Question: I have the following density plot:

My input data looks as follows:
'''
PA <- c(3028.0,3083.0,2958.0,2889.0,2758.0,2815.0,2877.0,3145.0,3072.0,3056.0,2856.0,2934.0,3112.0,2913.0,2837.0)
'''
I used the following commands to make my plot:
'''
plot(density(PA), main="Avidin PA")
abline(v=2913, col="red")
'''
I've added a reference line in red, how do I make the reference line stop when it intercepts the plot?
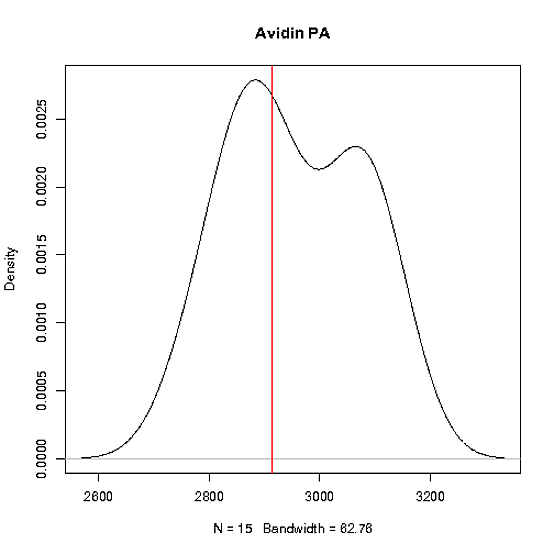
Answer: We'll need to do a little bit of work to figure out what the density approximately is at the given x value. Once we have that we can use the lines command to plot the line of interest. This should give a start:
'''
PA <- c(3028.0,3083.0,2958.0,2889.0,2758.0,2815.0,2877.0,3145.0,3072.0,3056.0,2856.0,2934.0,3112.0,2913.0,2837.0)
den.PA <- density(PA)
lineat = 2913
# Find which x value that the density was computed
# for is the closest to the x value we want a line at
lineheight <- den.PA$y[which.min(abs(den.PA$x - lineat))]
plot(den.PA, main="Avidin PA",)
lines(c(lineat, lineat), c(0, lineheight), col = "red")
'''